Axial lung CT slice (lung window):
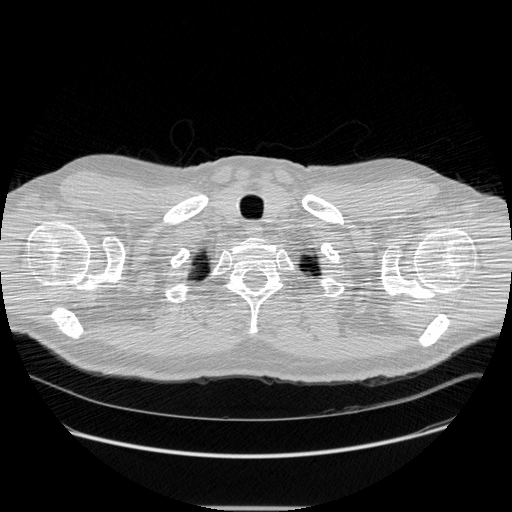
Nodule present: no